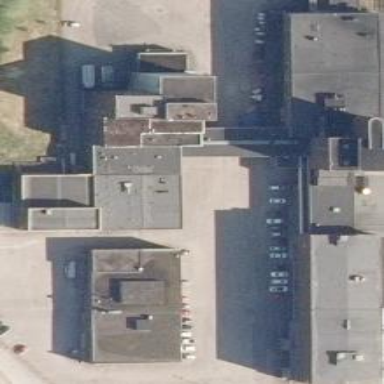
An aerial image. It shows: Industrial building with works.